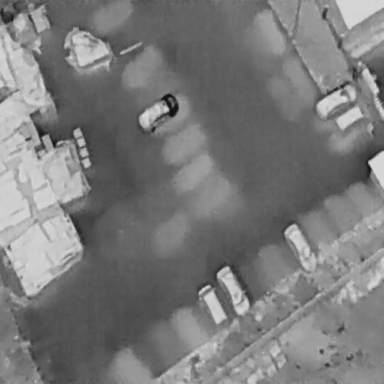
There are five Cars in the infrared image.